Field crop: tomato
Growth stage: 1
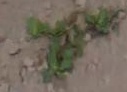
Species: portulaca